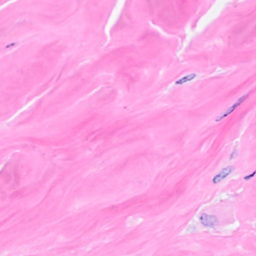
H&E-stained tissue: Breast